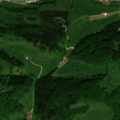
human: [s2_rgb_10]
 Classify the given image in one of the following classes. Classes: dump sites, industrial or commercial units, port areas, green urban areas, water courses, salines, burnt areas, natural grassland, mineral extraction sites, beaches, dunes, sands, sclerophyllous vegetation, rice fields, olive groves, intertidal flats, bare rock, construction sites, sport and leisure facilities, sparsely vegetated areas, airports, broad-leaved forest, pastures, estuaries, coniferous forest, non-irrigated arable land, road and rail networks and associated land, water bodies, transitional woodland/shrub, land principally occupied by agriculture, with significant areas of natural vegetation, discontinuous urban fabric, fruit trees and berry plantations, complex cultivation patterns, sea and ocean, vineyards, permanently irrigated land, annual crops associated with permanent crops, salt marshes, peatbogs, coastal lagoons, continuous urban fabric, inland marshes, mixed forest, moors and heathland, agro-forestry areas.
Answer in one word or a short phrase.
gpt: discontinuous urban fabric, pastures, broad-leaved forest, mixed forest